Current action and preconditions to check: path_clear

Your task: For each precondition in the list above, predict whether it will hold at this action.

Consider the current scene as observed from the mobile robot's camera, and analyze the predicted future states of all dynamic agents (e.g., people, animals, vehicles, or any moving entities) within the NEXT SECOND.

IMPORTANT: Only answer "very likely" if you are absolutely certain—based on strong, clear evidence—that a dynamic agent will violate the precondition in the predicted future state. Do NOT answer "very likely" for unlikely, ambiguous, or low-probability risks.

Ask yourself for each precondition: Is there a high probability, with clear and convincing evidence, that the predicted future states of any dynamic agent will interfere with the predicted future state of the currently executing action within the NEXT SECOND, causing that precondition to fail?

Assess the risk level based on these predictions. Use "likely" or "very likely" if motions create a clear risk of interference.

Use "neutral" or "improbable" if agents are nearby but their predicted paths are clearly diverging or non-conflicting.

Failure Risk Categories: "very improbable", "improbable", "neutral", "likely", "very likely"

Answer Format: Output ONLY the probability_of_failure value from these categories: "very improbable", "improbable", "neutral", "likely", "very likely"

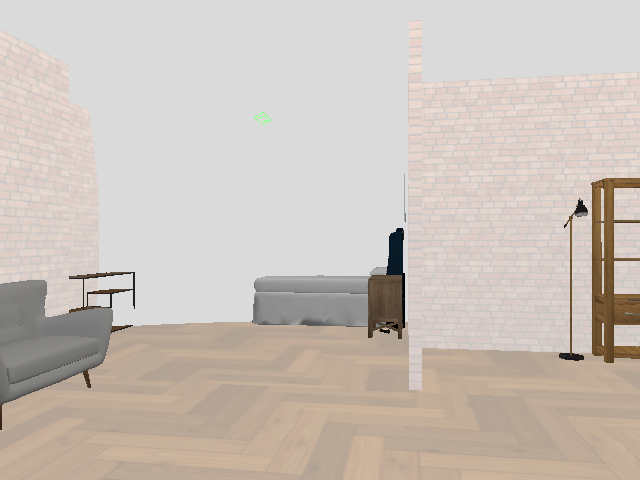

Answer: very improbable